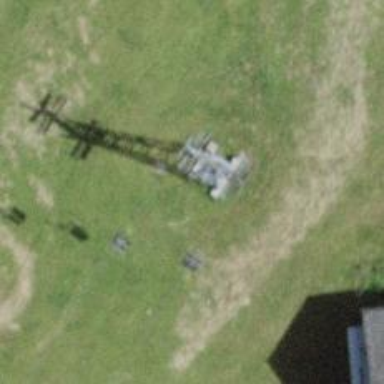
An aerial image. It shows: Pylon for aerialway.